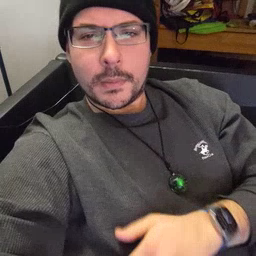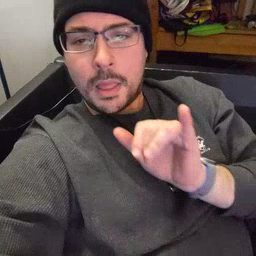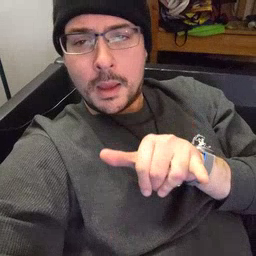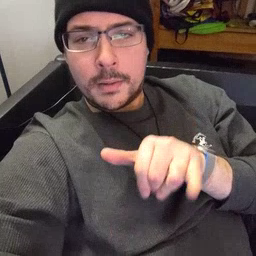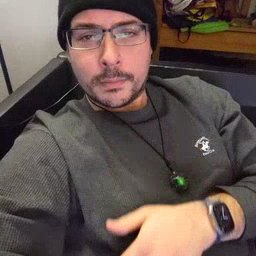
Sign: that